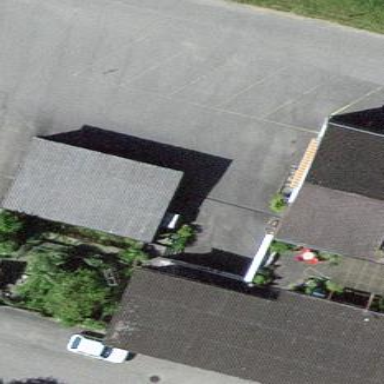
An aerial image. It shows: Garage.